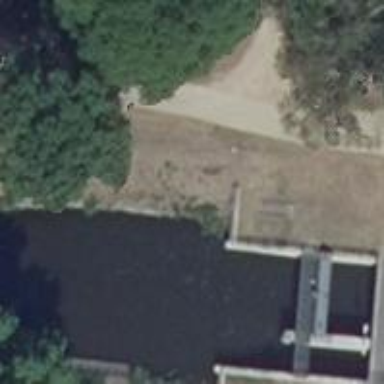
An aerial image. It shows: Dam across waterway.